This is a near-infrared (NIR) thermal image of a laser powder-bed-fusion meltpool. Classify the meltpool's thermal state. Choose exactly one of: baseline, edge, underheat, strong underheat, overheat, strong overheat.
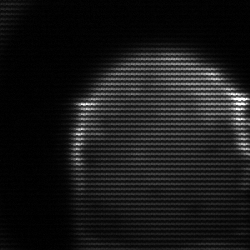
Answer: edge